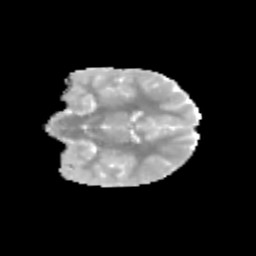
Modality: MD
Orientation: coronal
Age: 9
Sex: female
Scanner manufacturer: siemens
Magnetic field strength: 3 T
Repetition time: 3.8 s
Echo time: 0.07 s